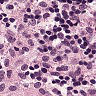
Metastatic tissue present: no